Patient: sex M, age 48
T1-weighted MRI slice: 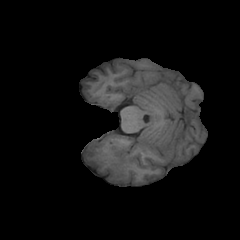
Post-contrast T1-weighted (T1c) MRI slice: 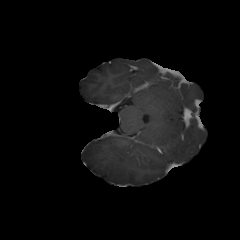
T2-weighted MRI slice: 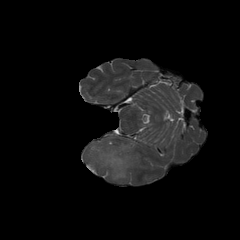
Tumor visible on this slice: yes
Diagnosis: Oligodendroglioma, IDH-mutant, 1p/19q-codeleted
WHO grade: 2